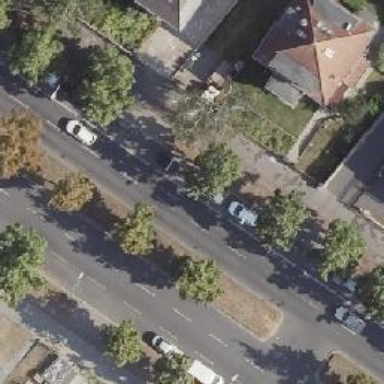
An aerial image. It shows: Avenue lined with deciduous broadleaved trees.